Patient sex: M
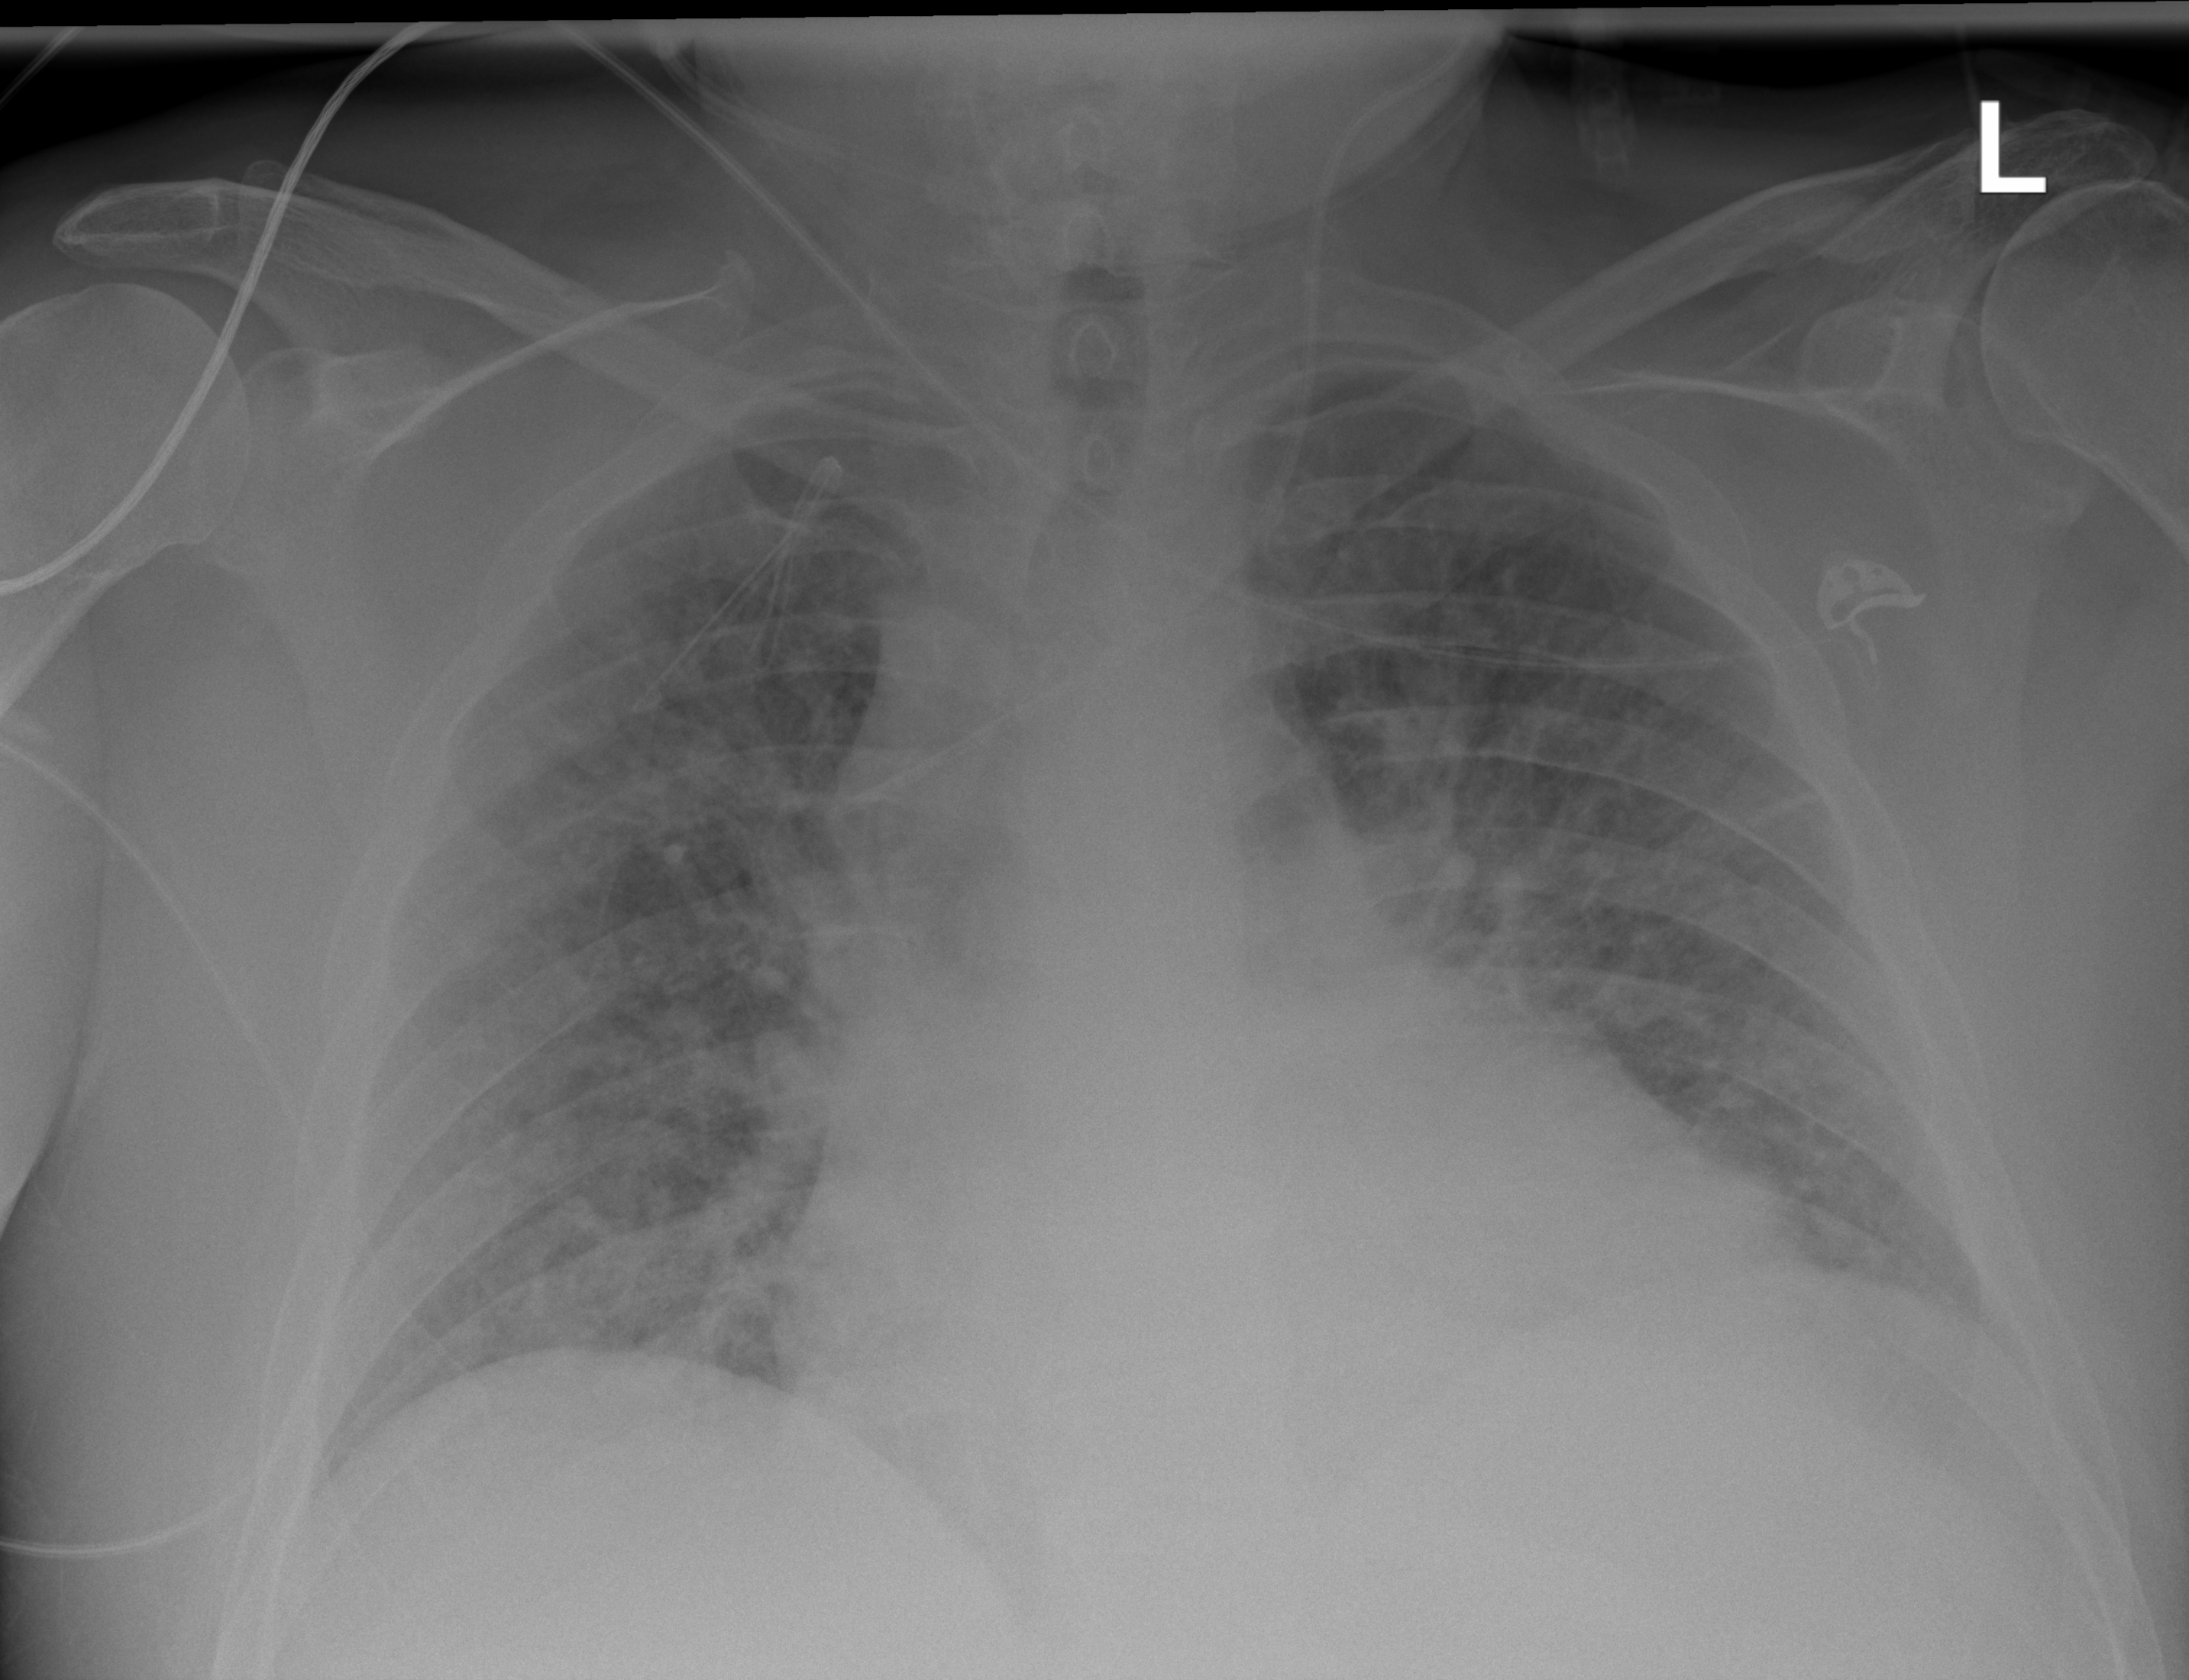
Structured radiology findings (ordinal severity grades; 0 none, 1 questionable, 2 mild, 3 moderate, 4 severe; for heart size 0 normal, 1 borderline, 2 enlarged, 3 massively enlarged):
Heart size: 2
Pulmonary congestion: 3
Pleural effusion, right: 0
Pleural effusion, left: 2
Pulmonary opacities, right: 3
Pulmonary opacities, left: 2
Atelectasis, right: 0
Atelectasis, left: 0